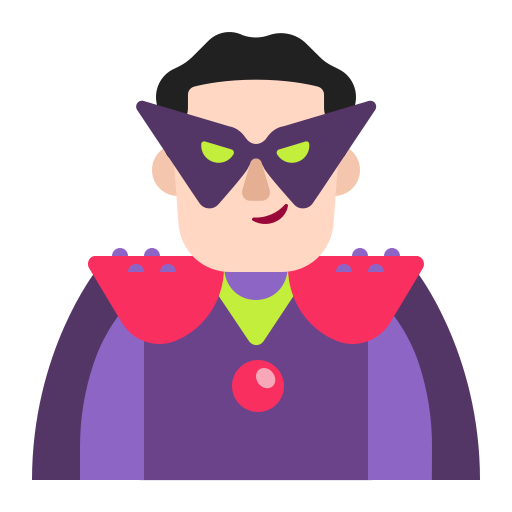
man supervillain flat light